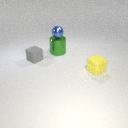
small gray rubber cube in front of large green metal cylinder